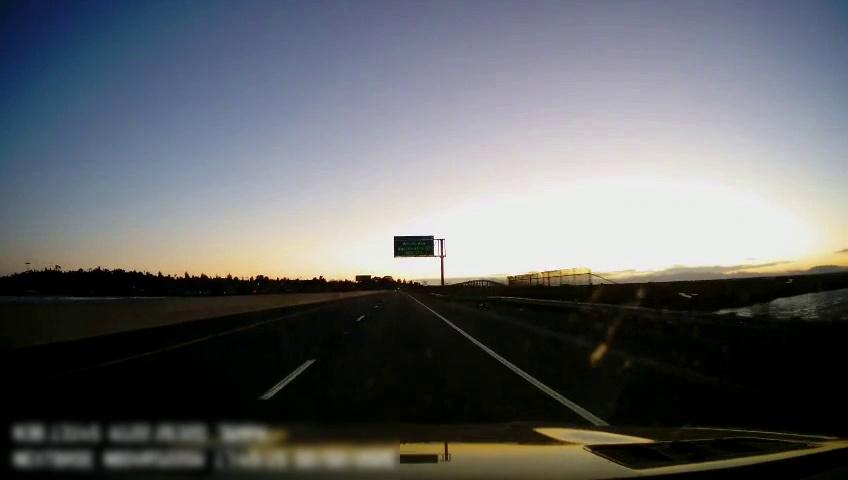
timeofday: Dusk/Dawn/Twilight
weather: Sunny
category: Drivable Space
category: Lanes | Current Lane
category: Lanes | Current Lane
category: Lanes | Alternate Lane
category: Lanes | Alternate Lane
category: Traffic | Signs